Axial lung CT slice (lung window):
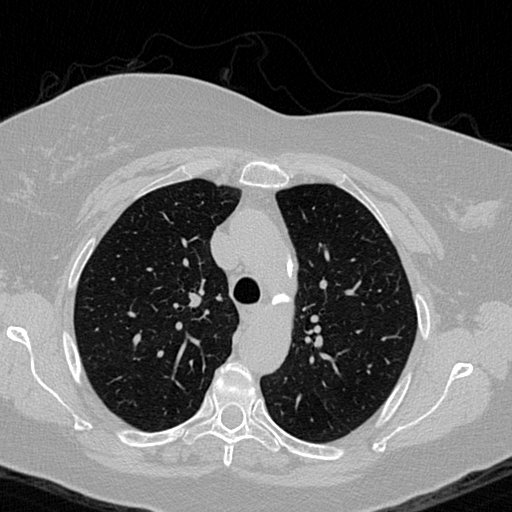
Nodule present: no